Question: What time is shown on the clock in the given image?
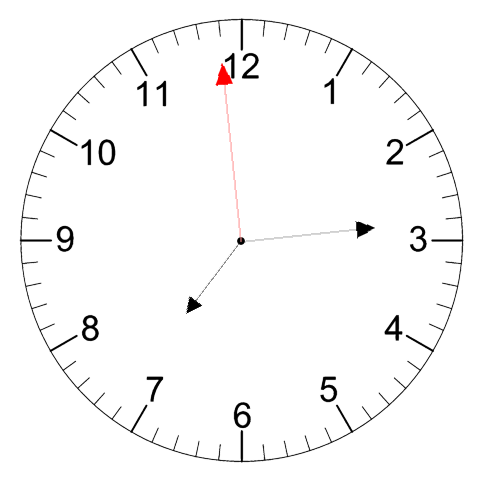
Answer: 07:13:59